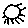
Label: sun